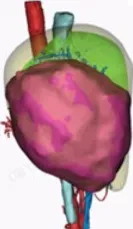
3D visualization pictures. (A-F) 3D visualization clearly reconstructed the hepatic vein, hepatic artery, portal vein, and tumor feeding artery. The 3D visualization pictures from different angles are presented.
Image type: radiology (ct)